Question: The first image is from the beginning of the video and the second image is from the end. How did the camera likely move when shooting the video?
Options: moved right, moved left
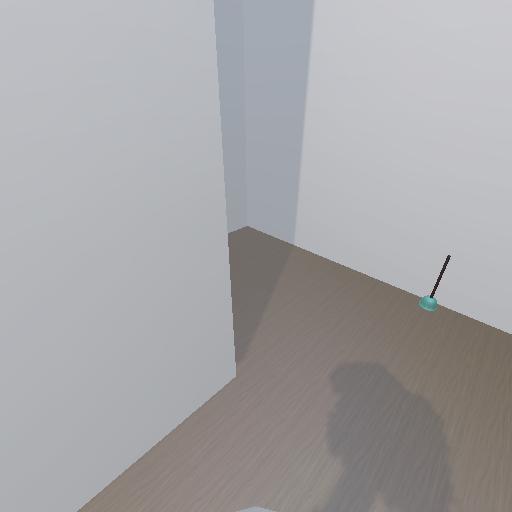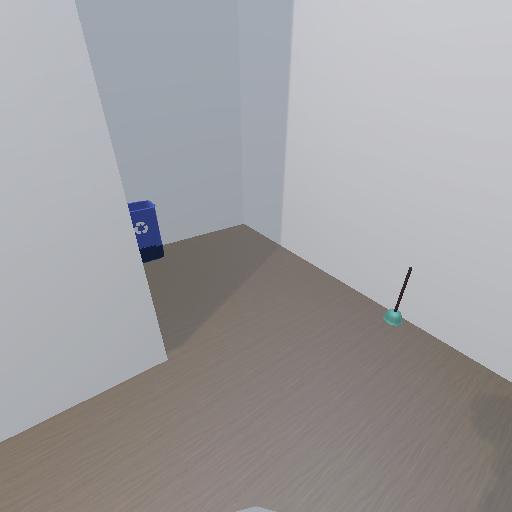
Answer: moved right